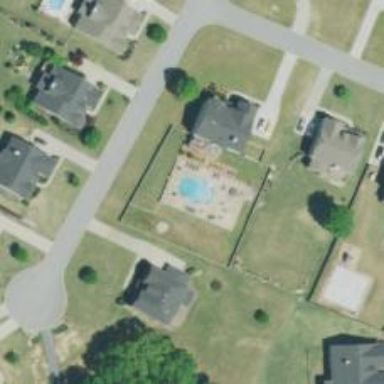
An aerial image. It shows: Outdoor swimming pool in leisure land.